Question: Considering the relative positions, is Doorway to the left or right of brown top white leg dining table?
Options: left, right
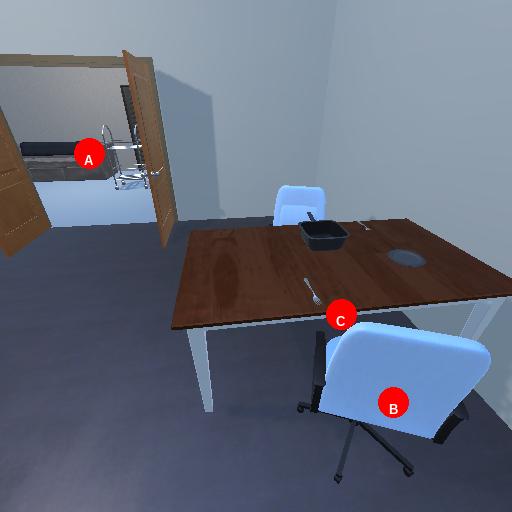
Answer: left